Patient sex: M
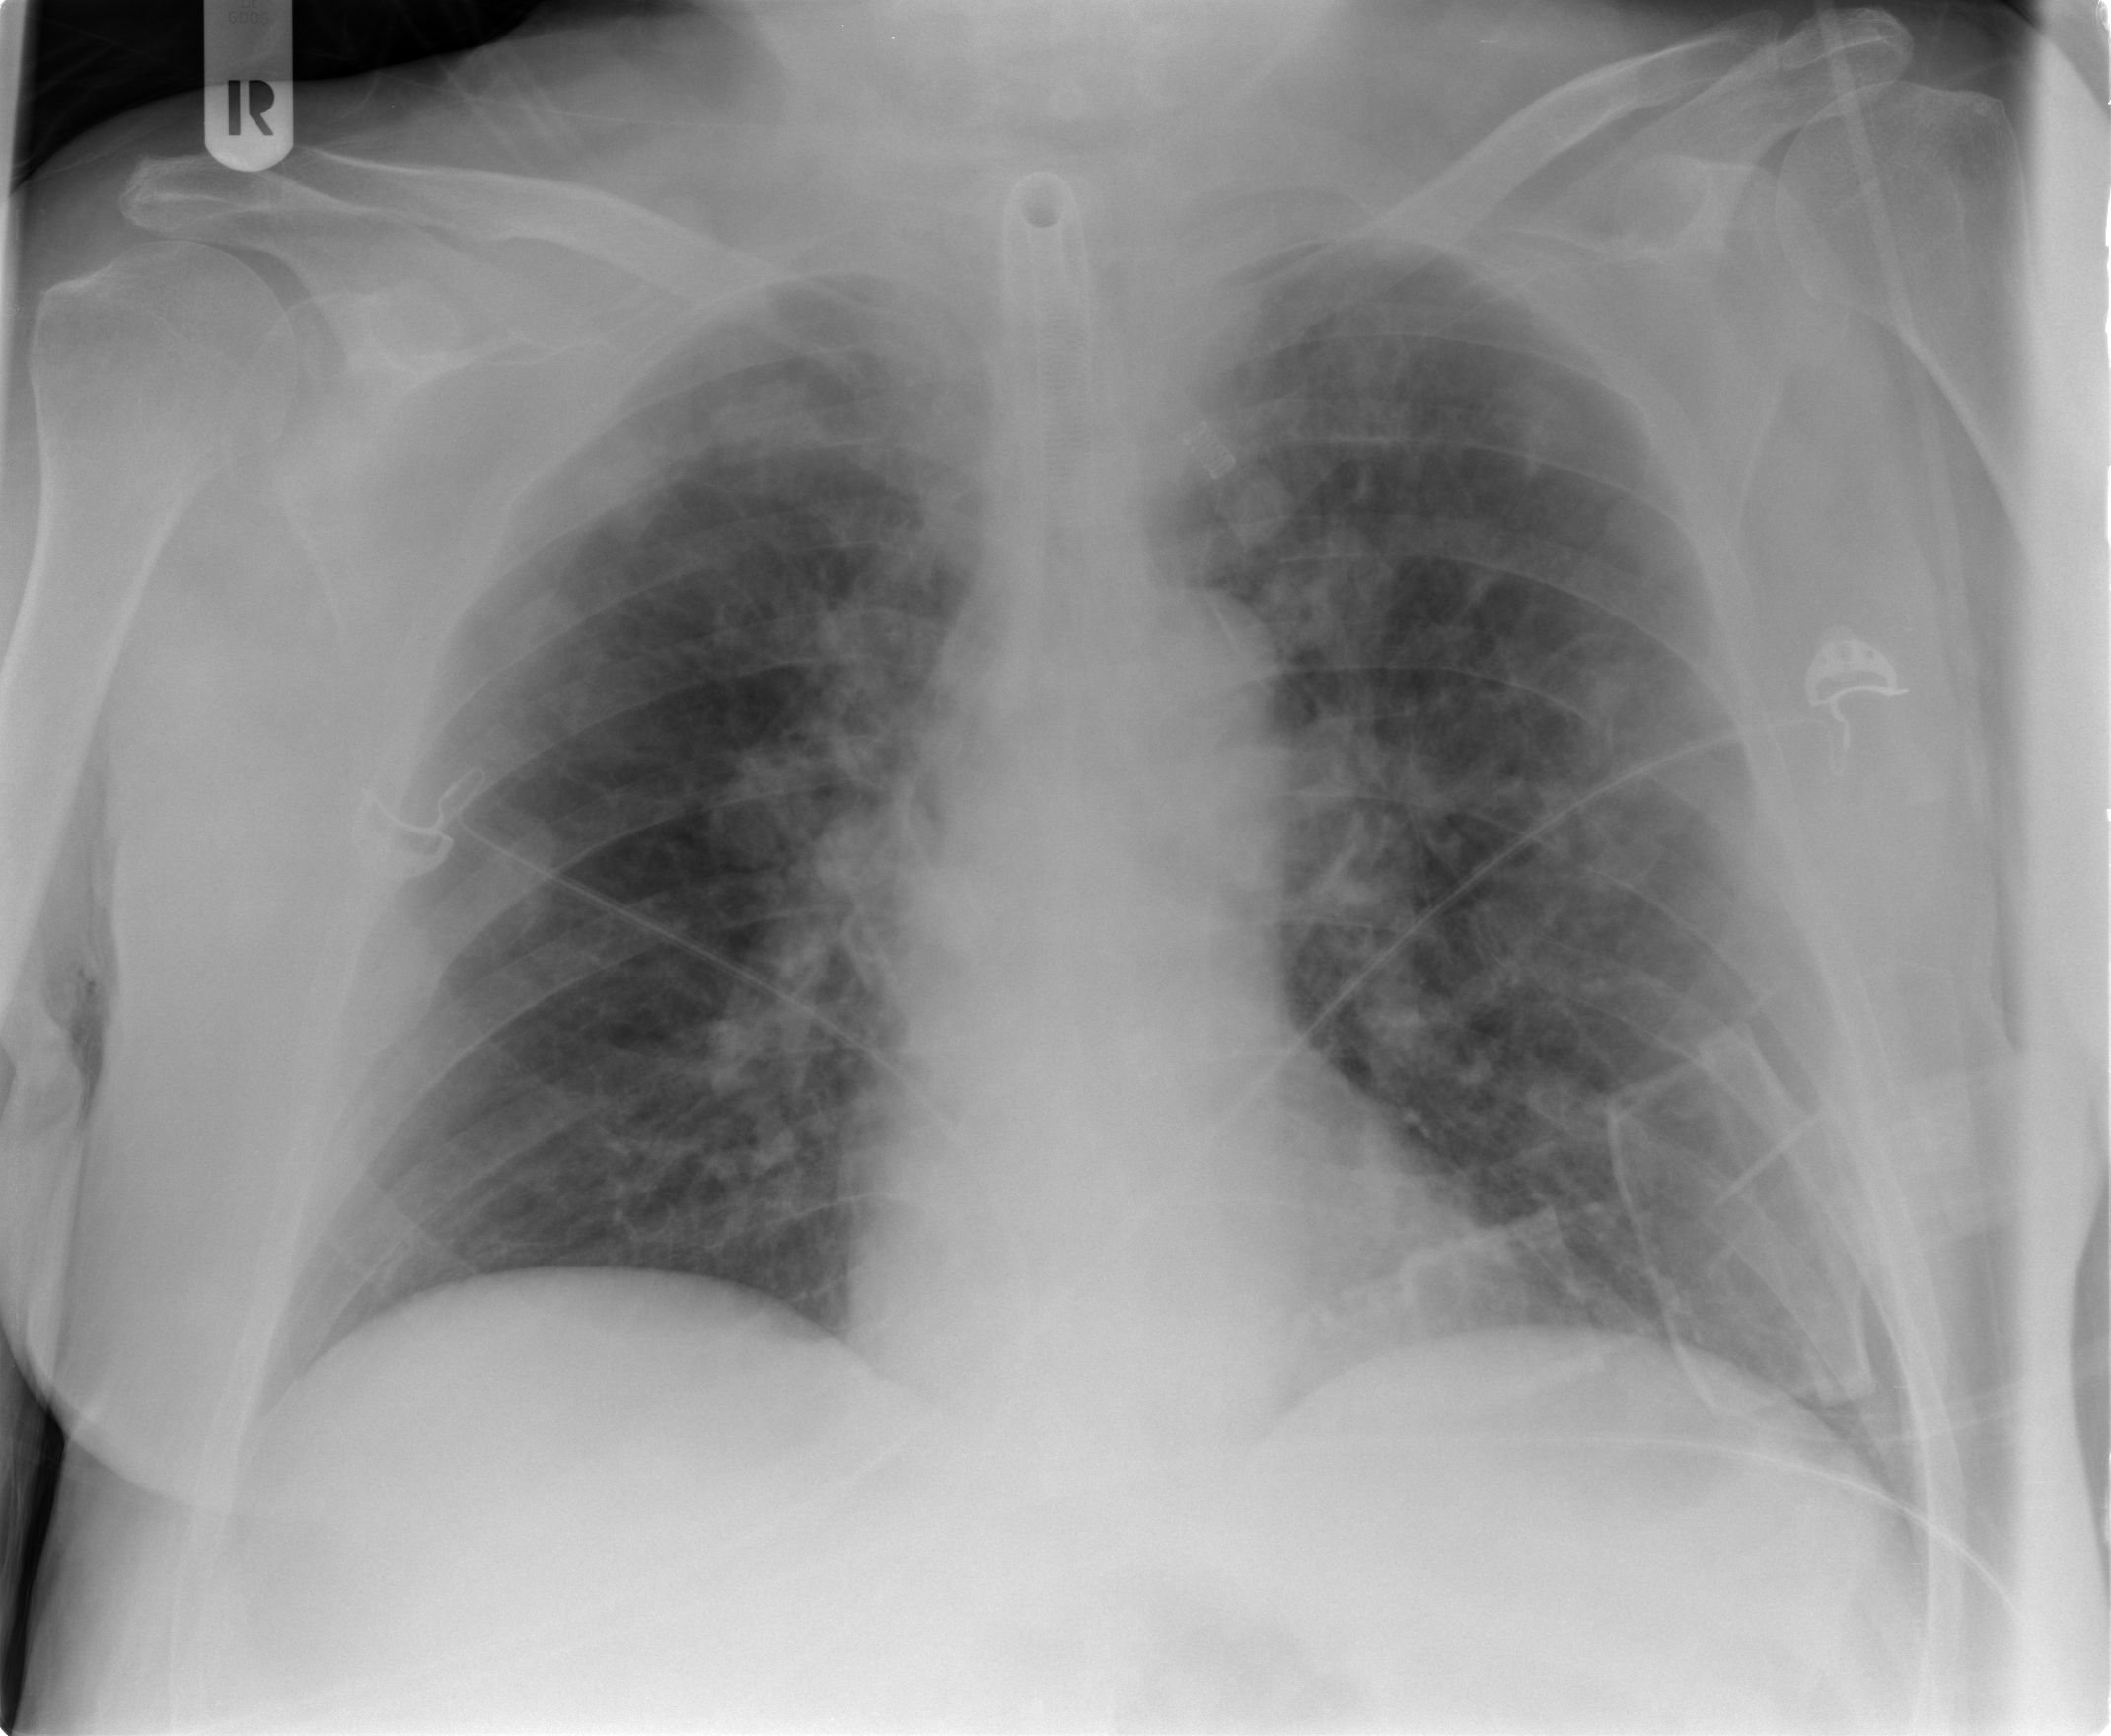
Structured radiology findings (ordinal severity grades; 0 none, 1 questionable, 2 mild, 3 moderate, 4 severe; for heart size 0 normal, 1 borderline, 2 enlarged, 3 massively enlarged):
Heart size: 0
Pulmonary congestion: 2
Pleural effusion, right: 0
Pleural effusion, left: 0
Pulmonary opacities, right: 2
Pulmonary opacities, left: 2
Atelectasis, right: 0
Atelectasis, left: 0